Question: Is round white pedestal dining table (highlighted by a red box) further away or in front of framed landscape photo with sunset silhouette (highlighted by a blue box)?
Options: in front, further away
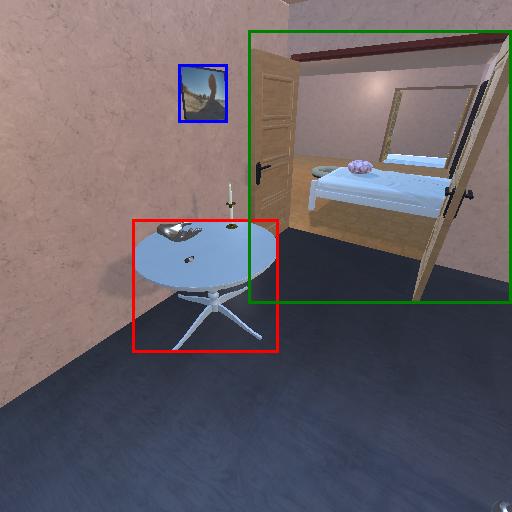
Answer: in front